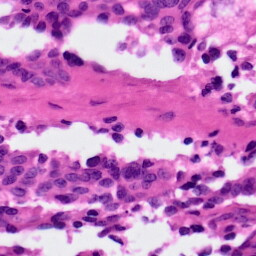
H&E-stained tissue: Ovarian